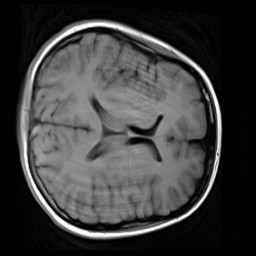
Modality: T1w
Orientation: axial
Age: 19
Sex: female
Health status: healthy
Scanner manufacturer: siemens
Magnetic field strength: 3 T
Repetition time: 4.1 s
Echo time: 0.0085 s